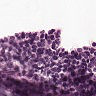
Metastatic tissue present: no